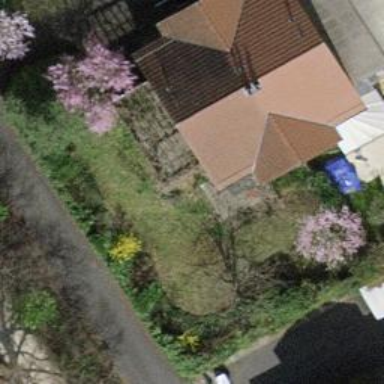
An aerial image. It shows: Garden surrounded by fence.